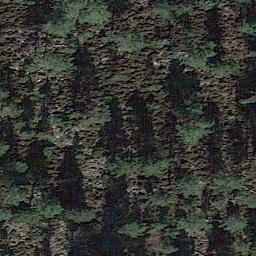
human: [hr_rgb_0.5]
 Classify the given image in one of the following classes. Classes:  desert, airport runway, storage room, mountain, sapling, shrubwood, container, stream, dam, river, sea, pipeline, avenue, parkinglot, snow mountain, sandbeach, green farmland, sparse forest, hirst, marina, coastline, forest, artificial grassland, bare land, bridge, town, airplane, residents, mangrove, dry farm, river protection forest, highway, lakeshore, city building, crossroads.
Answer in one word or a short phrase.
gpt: forest